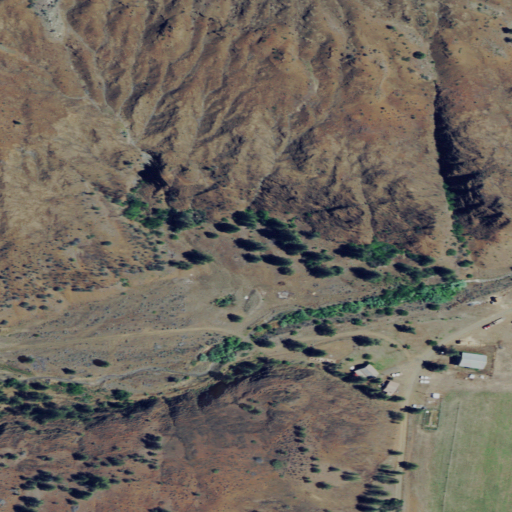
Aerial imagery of valley in Oregon named Heidtmann Canyon containing shrub, grassland, open development, and cultivated crops